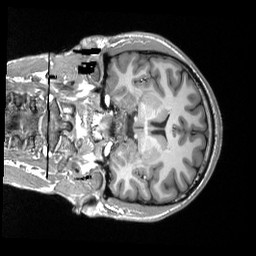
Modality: T1w
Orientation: coronal
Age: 33
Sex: male
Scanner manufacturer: siemens
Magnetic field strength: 3 T
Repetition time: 2.3 s
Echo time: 0.00298 s